Interaction volume radius: 10 \u00c5
Interaction volume height: 20 \u00c5
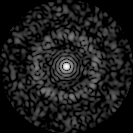
Disorder parameter: 0.837